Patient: sex F, age 54
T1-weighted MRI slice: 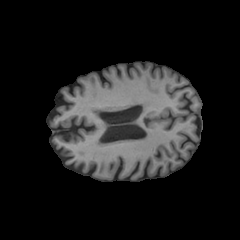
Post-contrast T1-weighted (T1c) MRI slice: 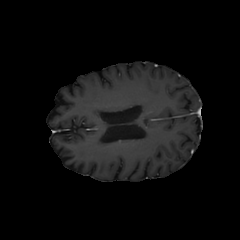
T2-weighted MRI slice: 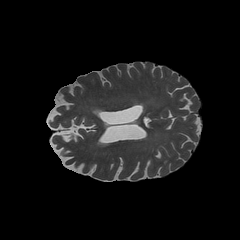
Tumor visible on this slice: no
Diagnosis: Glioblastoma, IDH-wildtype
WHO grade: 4